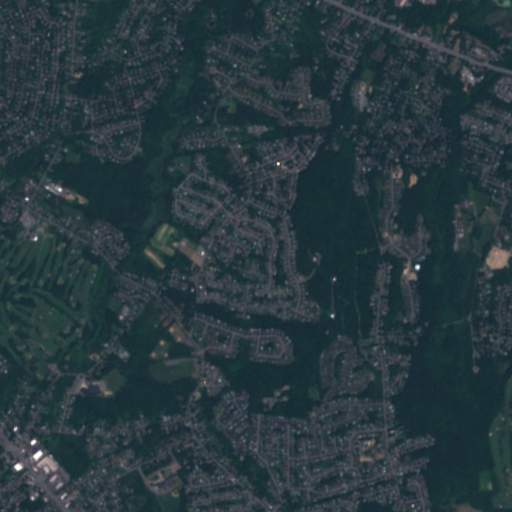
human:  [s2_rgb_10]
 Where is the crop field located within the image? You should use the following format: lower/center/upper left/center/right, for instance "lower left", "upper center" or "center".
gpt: The crop field is located in the center left of the image.
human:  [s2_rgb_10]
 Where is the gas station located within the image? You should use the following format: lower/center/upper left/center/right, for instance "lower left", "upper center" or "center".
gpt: The gas station is located in the lower left of the image.
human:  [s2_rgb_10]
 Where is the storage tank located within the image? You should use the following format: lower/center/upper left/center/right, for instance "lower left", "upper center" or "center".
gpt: The storage tank is located in the center right of the image.
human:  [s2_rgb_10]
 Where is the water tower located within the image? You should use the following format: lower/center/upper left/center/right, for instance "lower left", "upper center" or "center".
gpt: The water tower is located in the center of the image.
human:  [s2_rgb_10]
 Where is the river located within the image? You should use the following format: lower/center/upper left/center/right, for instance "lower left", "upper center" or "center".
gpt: The river is located in the lower of the image.
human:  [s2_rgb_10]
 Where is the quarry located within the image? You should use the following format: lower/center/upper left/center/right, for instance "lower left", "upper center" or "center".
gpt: There is no quarry in the image.